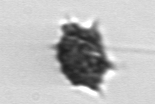
Label: Dictyocha